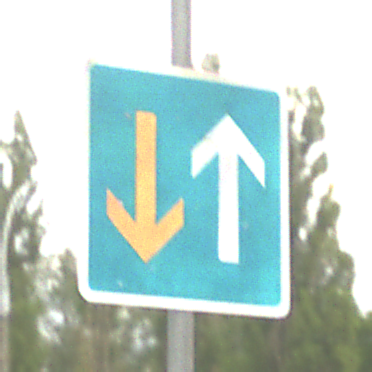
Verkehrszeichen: VorrangVorGegenverkehr
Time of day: MorningAfternoon
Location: Outdoor (Suburban)
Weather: PartlyCloudy
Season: NotSpecified
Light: Natural